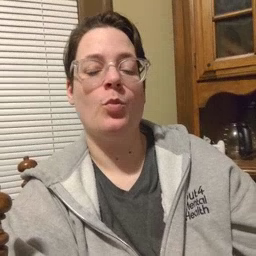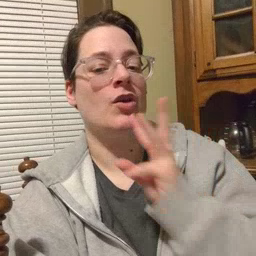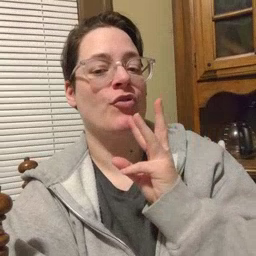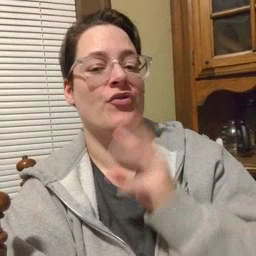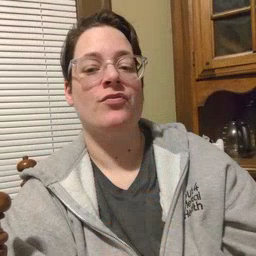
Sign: water